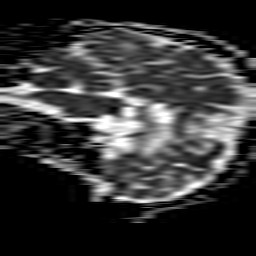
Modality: ADC
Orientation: sagittal
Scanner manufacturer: philips
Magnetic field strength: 1.5 T
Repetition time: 3.702 s
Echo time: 0.09719 s